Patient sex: M
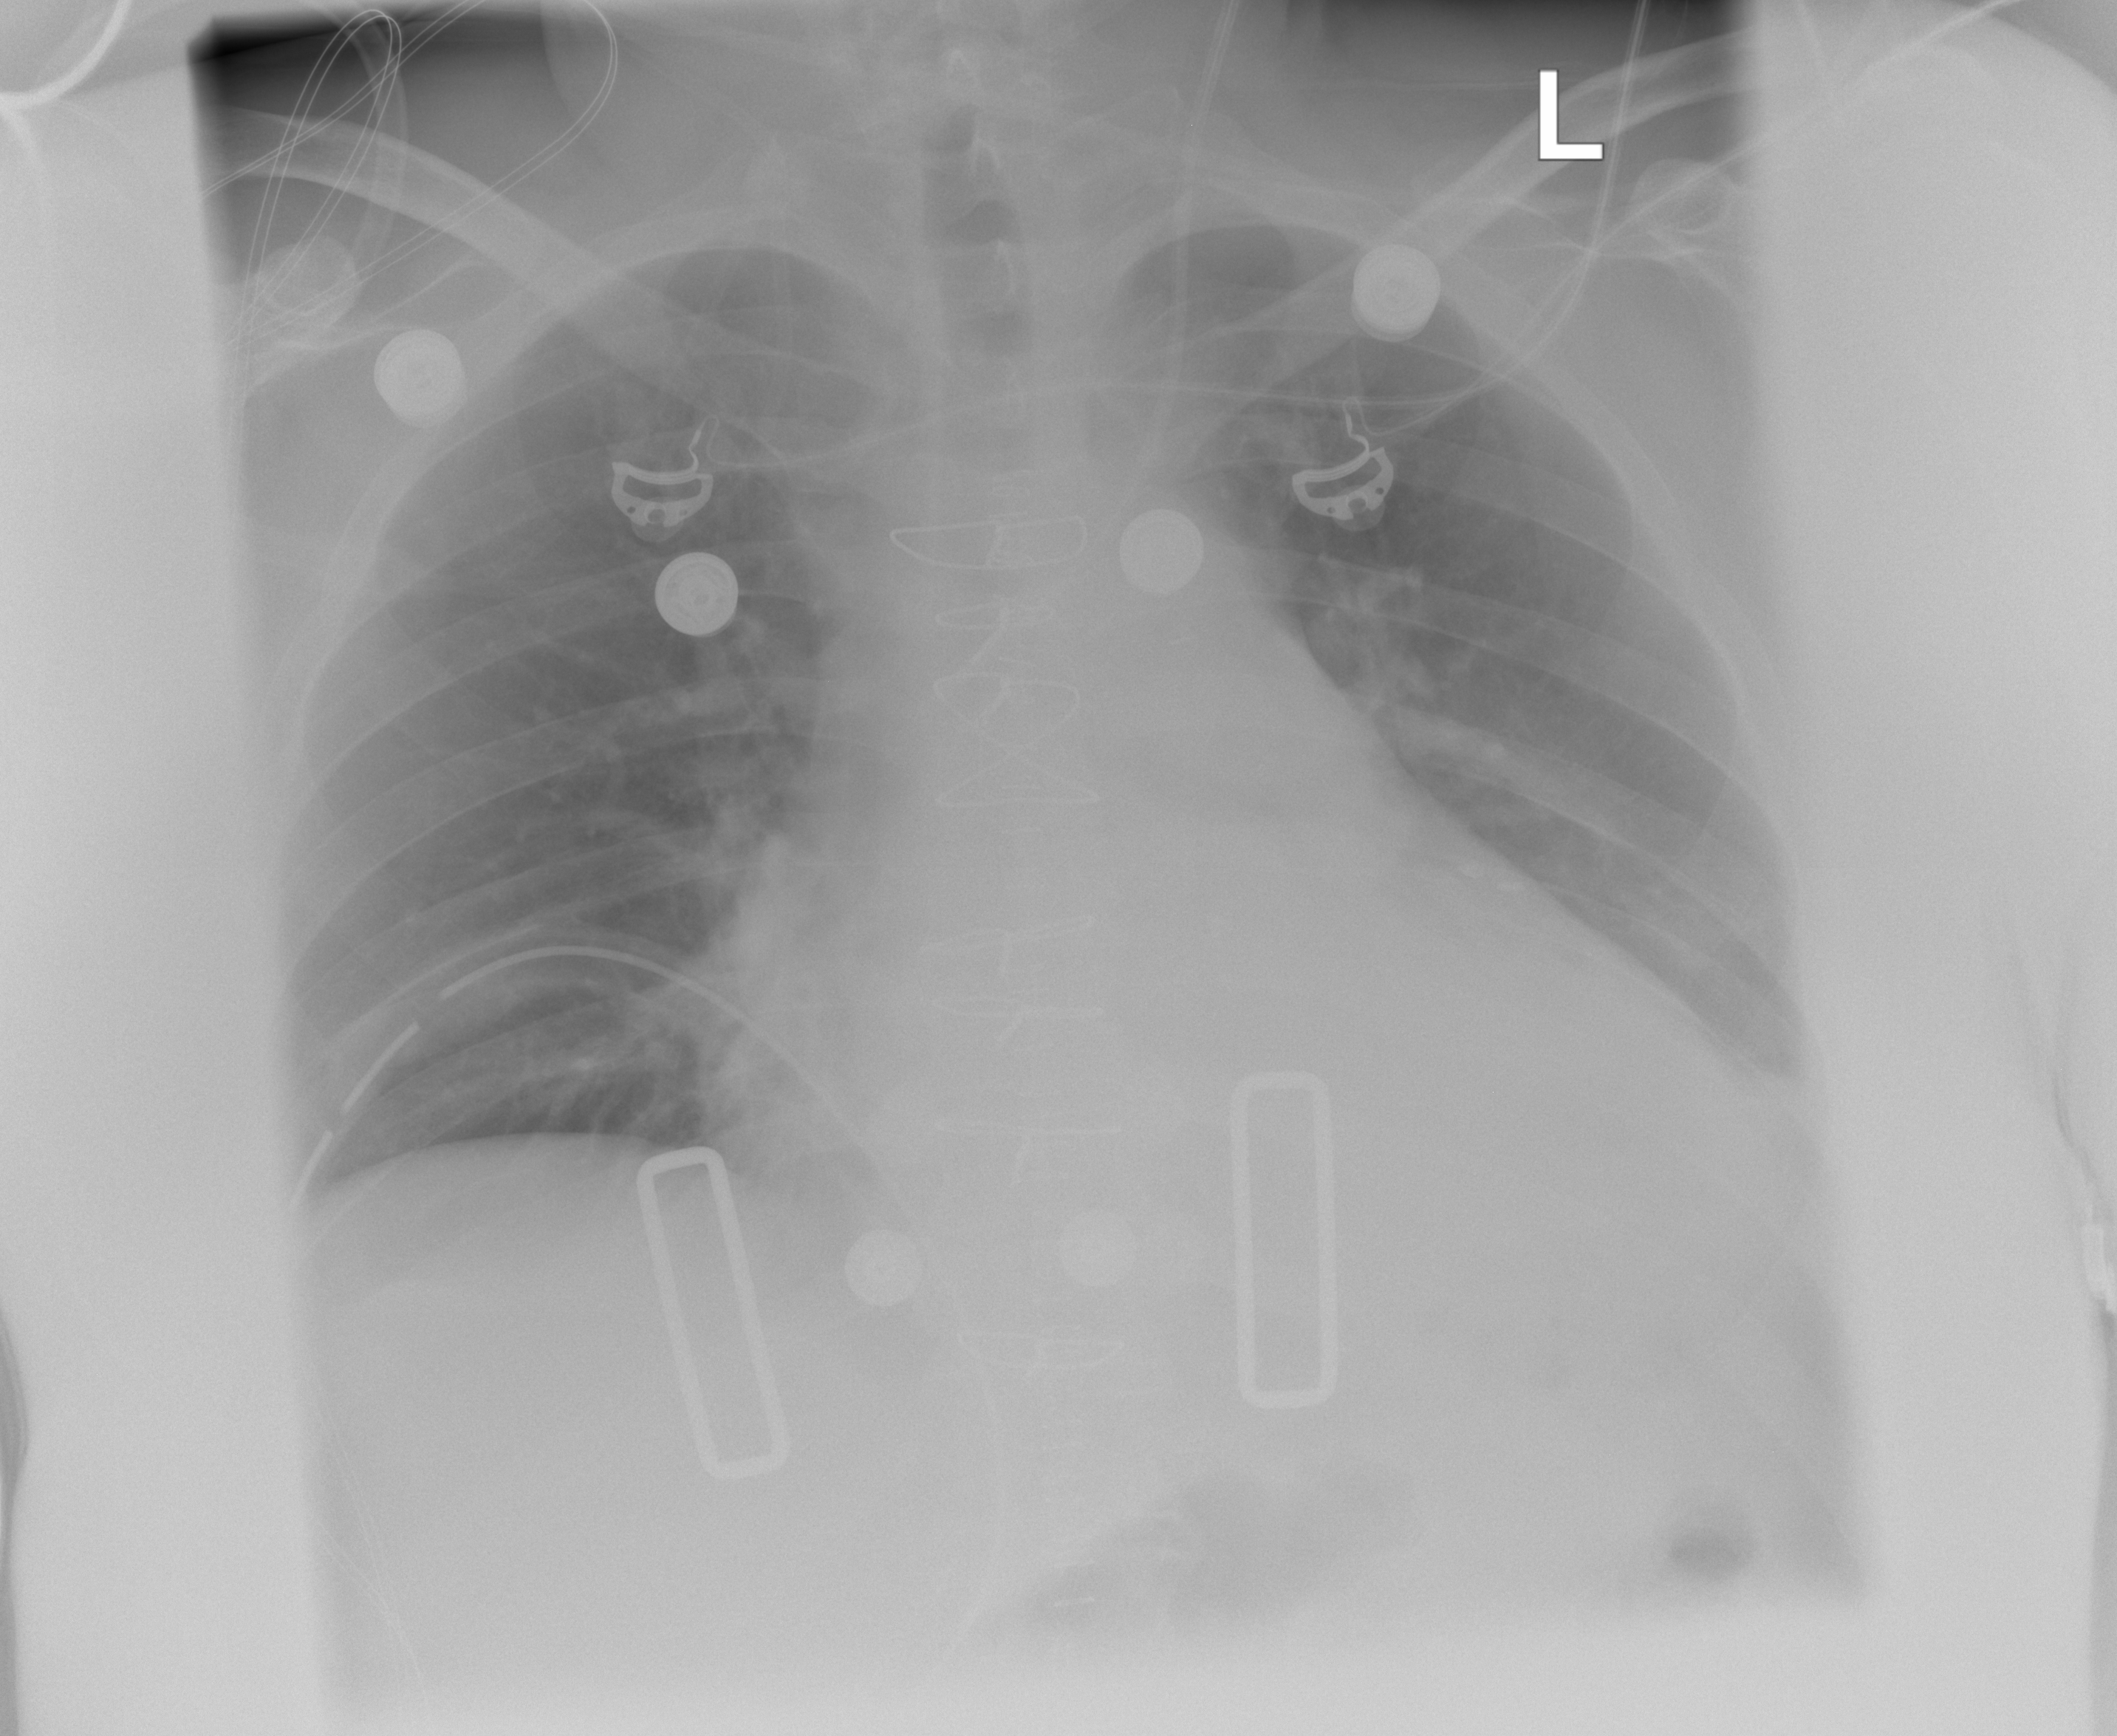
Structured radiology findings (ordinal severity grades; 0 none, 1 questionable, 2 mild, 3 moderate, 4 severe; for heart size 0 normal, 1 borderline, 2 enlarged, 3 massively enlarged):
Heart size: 2
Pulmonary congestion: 0
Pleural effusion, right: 0
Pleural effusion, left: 1
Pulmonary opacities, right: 0
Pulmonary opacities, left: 0
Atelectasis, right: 0
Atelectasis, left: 2